Aerial crown-view tile of a tropical tree (Barro Colorado Island, Panama), acquired 20250217:
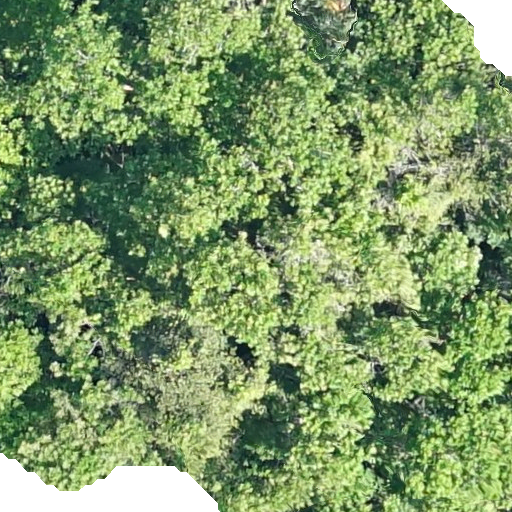
Species: Anacardium excelsum
GBIF accepted scientific name: Anacardium excelsum
Crown area: 591.276 m²